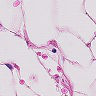
Metastatic tissue present: no